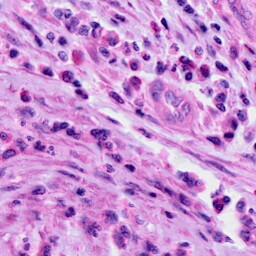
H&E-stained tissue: Cervix